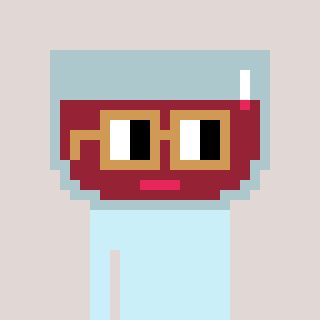
a pixel art character with square brown glasses, a wine-shaped head and a cold-colored body on a warm background